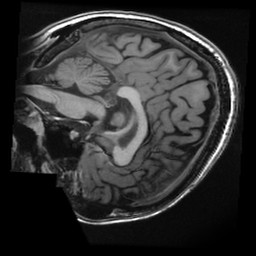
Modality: T1w
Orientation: sagittal
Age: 29
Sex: female
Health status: healthy
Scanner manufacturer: ge
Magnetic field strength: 3 T
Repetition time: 0.00826 s
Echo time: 0.003108 s